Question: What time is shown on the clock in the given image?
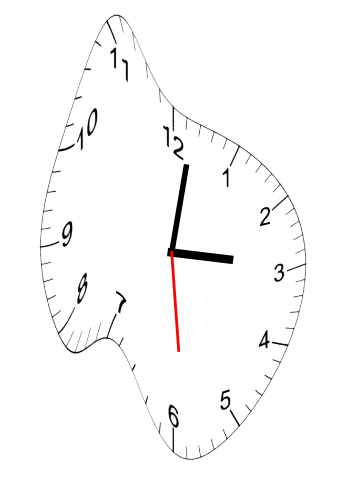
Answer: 03:01:29